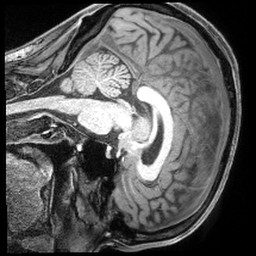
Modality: T1w
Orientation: sagittal
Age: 46
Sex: male
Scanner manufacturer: siemens
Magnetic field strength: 3 T
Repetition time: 2.4 s
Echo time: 0.00195 s